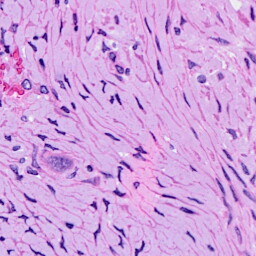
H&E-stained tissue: Ovarian